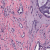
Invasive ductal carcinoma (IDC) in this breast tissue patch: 1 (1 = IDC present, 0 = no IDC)